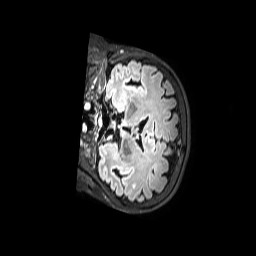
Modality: FLAIR
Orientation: coronal
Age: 64
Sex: female
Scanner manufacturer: philips
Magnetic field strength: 3 T
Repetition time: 4.8 s
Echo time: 0.2753 s